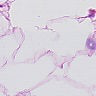
Metastatic tissue present: no